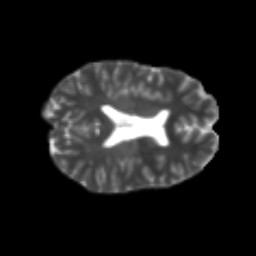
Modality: T2w
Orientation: axial
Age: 24
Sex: female
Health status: healthy
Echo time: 0.074 s